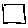
Label: square